Question: I am new to Denodo, just have installed Denodo Express Server.I am running a sample task.
I have two disparate data sources (Postgres and MySQL), Postgres has table while MySQL has and data. When I execute a join statement between and data it return 0 rows, until I cache data.
1. Is there any way we can execute join statement between different sources without Caching, as It results replication cost?
I have attached the Execution Trace of the query, both Virtual Plans return some rows but Inner Join Plan results 0 rows.

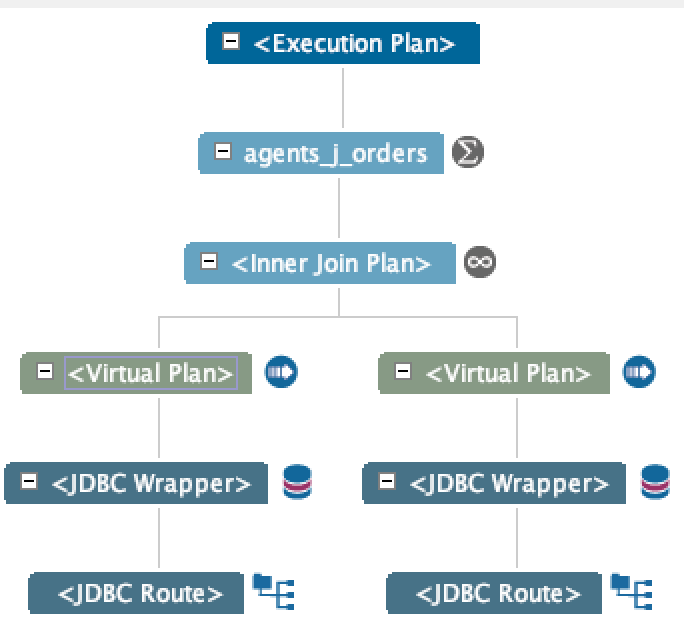
Answer: I guess you are joining field. May be in your text field there is space before and after field or In-between tow word.
You can use 'trim()' for both side before joining OR Try to remove all space from your string and Join.
I am just Guessing because you didn't provide join condition.